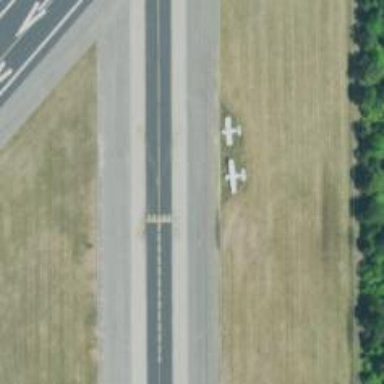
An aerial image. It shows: View of taxiway at the airport.